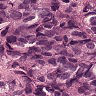
Metastatic tissue present: yes